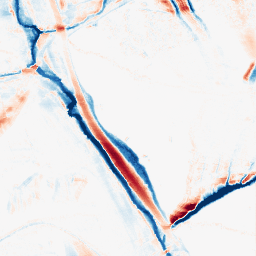
Category: morphological
Decomposition family: morphological_ellipse
Decomposition parameters: operation: average
width: 10
height: 30
Upsampling method: lanczos
Upsampling parameters: scale: 4
Upsampling scale: 4